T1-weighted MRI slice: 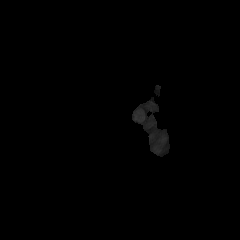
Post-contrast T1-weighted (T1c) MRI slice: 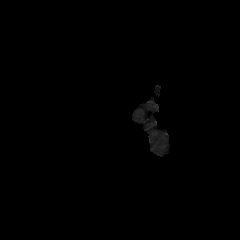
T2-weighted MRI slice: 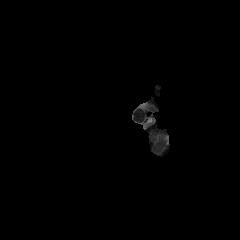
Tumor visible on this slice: no